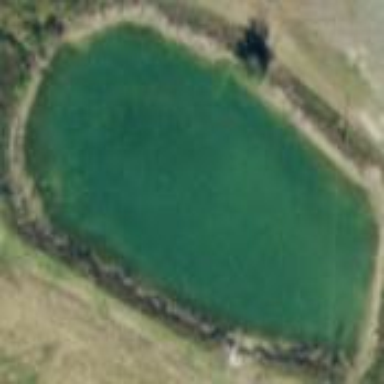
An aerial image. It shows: Pond surrounded by natural water.